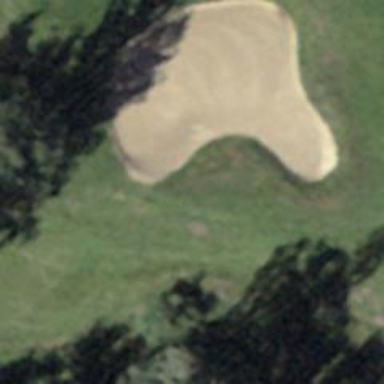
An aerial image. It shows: Sandy area is golf bunker.